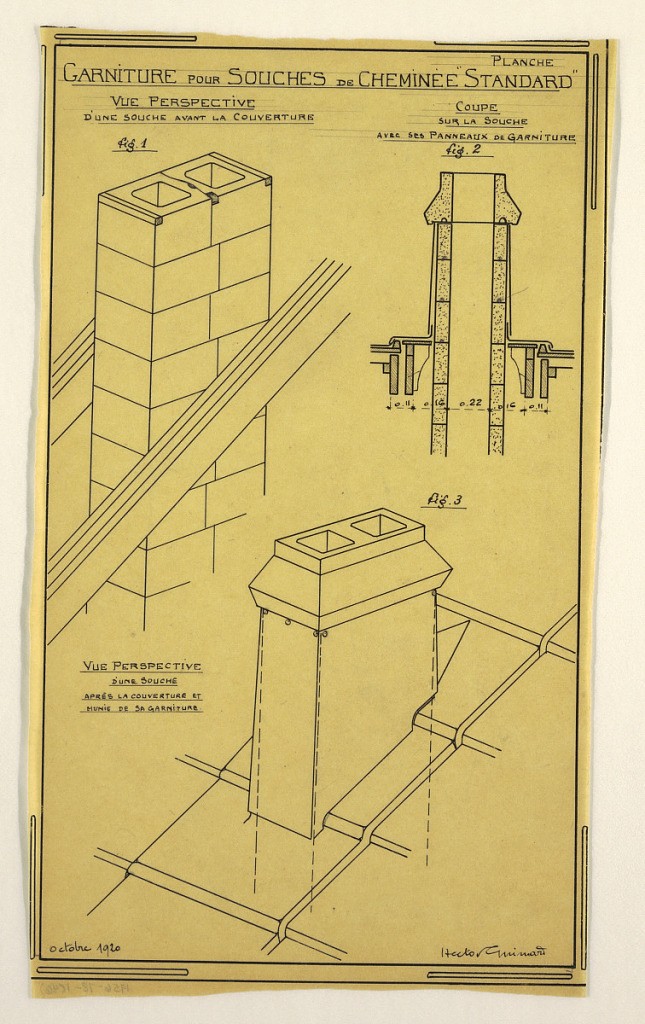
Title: Design for a Mass-Operational House Designed by Hector Guimard, Chimney Support Construction
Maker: Hector Guimard, French, 1867–1942
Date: October 1920
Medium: Pen and black ink, graphite on tracing paper
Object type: Drawing
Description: Design for a mass-operational house by Guimard, detailing the roof supports for the chimney.